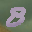
Label: 8